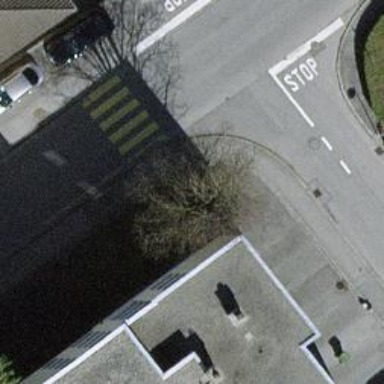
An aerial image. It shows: Marked road crossing.